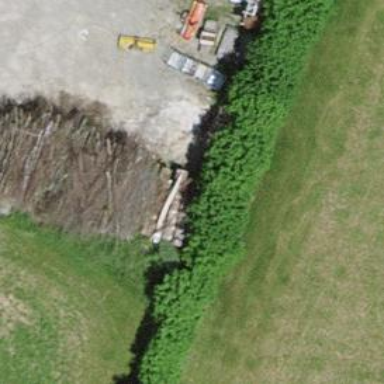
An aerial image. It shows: Hedge barrier.